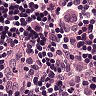
Metastatic tissue present: no